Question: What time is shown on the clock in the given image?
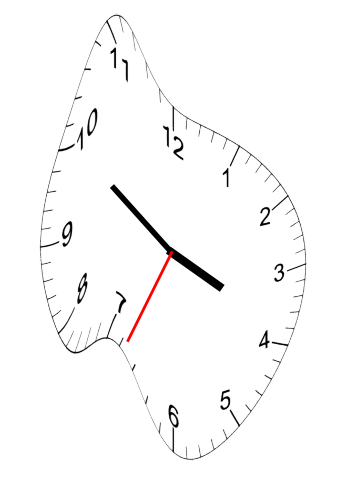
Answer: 03:50:34